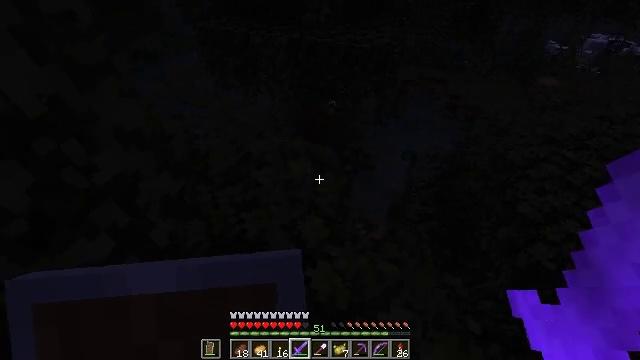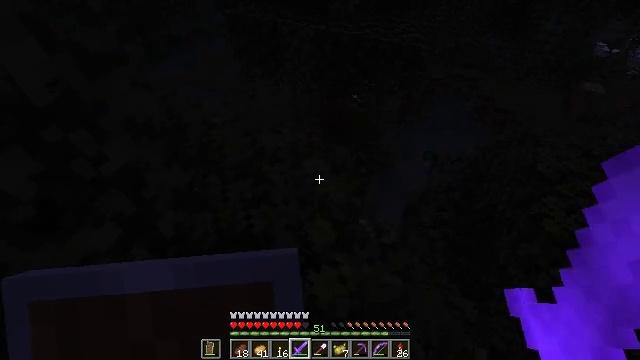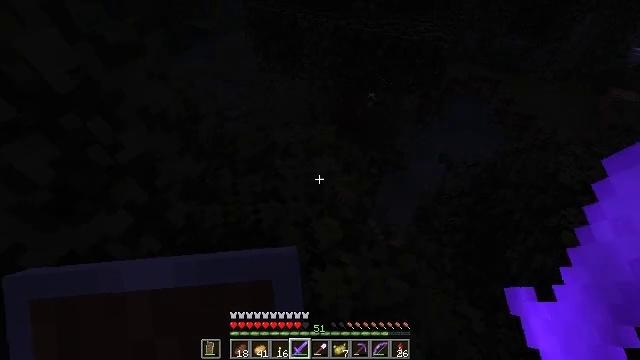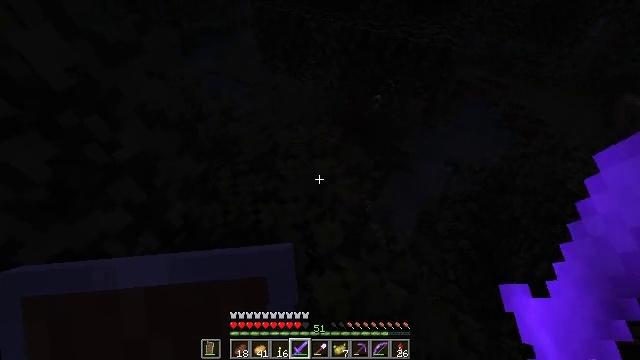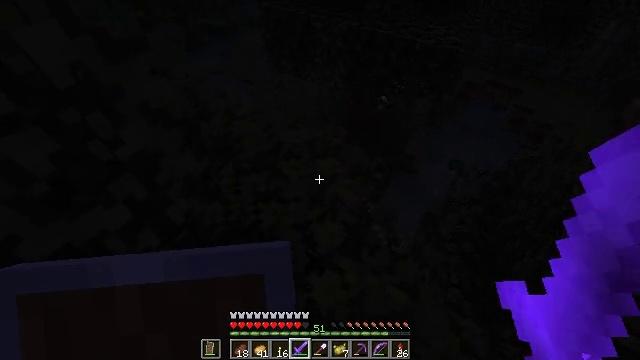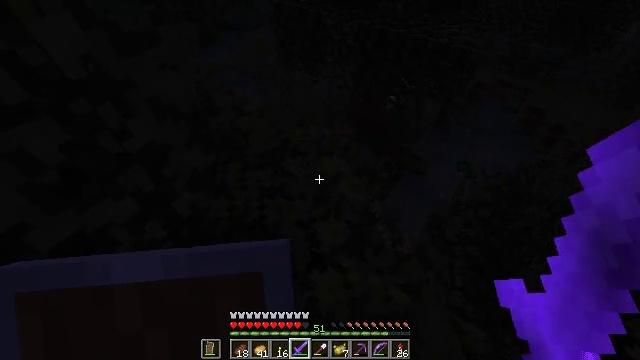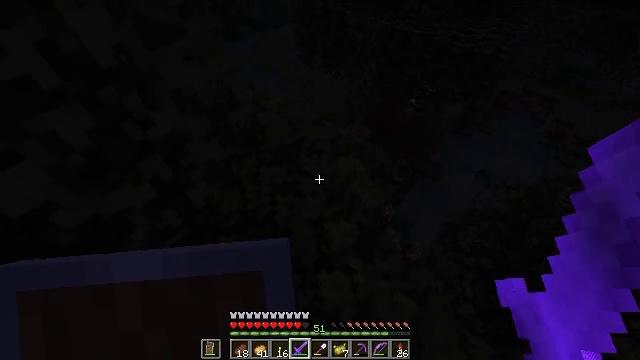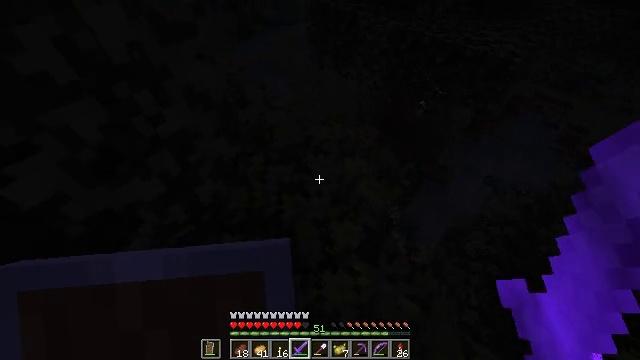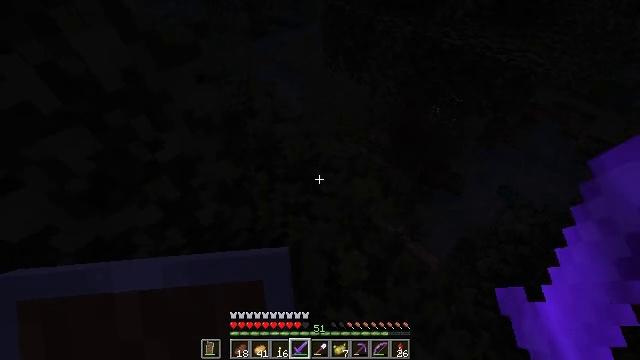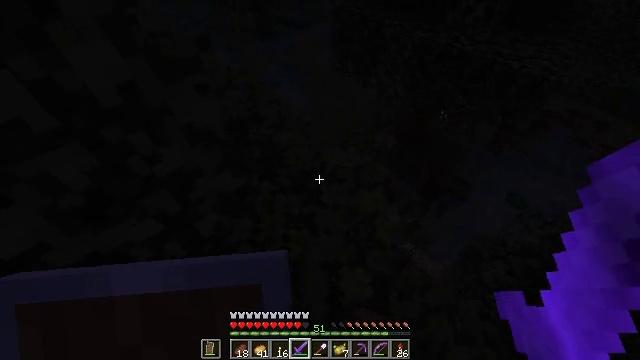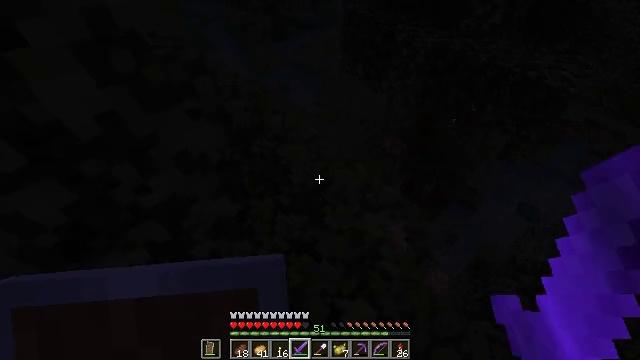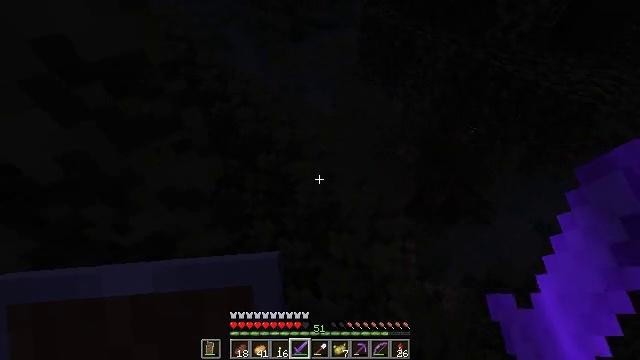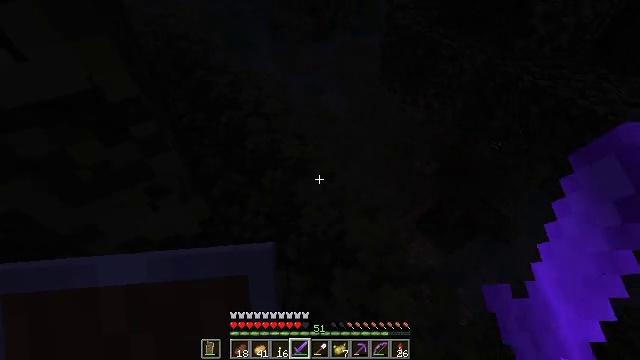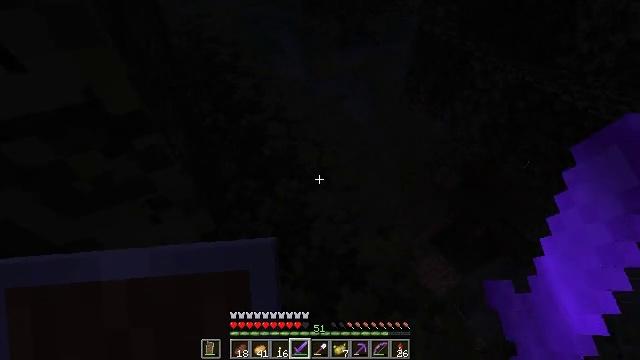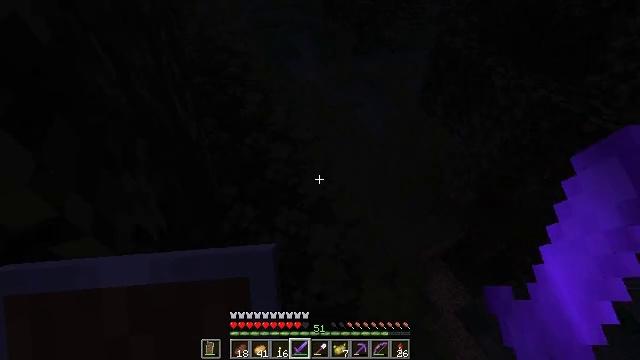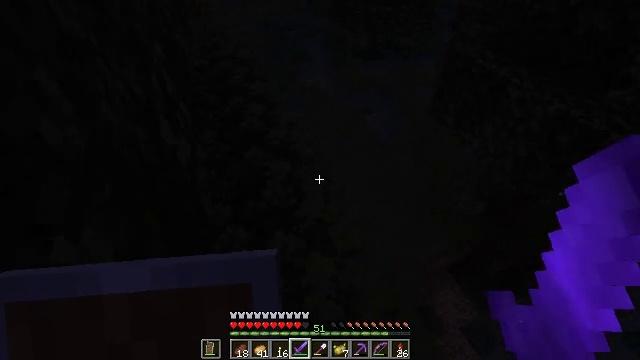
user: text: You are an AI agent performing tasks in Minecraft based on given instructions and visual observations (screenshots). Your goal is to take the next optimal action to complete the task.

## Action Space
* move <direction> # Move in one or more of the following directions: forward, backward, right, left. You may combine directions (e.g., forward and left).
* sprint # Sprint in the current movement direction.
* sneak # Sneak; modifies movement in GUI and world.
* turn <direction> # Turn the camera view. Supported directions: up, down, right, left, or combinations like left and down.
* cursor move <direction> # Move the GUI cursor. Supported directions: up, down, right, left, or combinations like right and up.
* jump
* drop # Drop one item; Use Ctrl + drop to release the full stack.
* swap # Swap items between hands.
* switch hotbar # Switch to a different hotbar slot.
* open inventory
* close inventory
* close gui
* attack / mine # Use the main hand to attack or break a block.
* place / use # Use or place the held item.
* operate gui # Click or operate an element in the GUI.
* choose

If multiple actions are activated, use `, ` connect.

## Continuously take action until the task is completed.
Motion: motion action
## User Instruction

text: Hunt mobs.
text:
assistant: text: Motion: turn left and down
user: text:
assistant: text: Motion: turn left
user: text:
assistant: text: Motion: turn left
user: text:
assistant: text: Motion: turn left
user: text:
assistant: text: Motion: turn left
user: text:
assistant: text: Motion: turn left
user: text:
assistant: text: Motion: move forward, turn left
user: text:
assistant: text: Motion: move forward, turn left
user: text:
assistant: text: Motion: move forward, turn left
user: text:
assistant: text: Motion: move forward, turn left
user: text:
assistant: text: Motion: move forward, turn left
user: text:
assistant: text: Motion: move forward, turn left
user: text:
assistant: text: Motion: move forward, turn left and up
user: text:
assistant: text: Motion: move forward, turn left
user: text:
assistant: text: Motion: move forward, turn left
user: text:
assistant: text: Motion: move forward, turn left
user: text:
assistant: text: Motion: move forward, turn left and up
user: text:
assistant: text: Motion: move forward, turn left and up
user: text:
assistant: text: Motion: move forward, turn left and up
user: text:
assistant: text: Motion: move forward, turn left
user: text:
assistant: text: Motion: move forward, turn left and up
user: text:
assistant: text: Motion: move forward, turn left and up
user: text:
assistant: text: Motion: move forward, turn left
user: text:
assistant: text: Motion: move forward, turn left
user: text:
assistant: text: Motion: move forward, turn left
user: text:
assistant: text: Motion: move forward
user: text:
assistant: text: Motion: move forward
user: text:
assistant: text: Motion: move forward
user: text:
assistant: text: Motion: no_op
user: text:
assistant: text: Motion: no_op